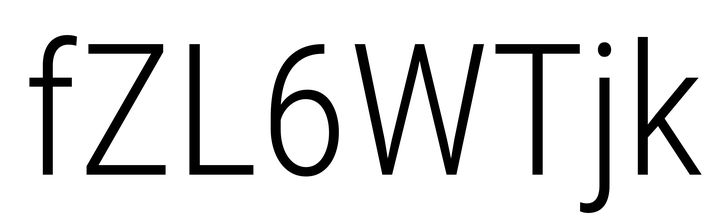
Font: Roboto_Condensed_Light